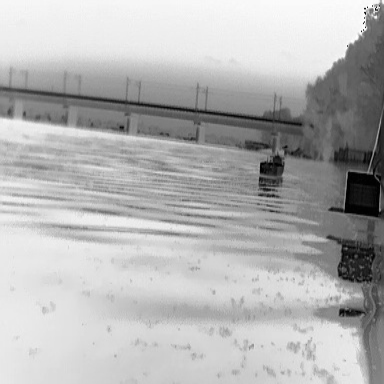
There is a liner in the infrared image.